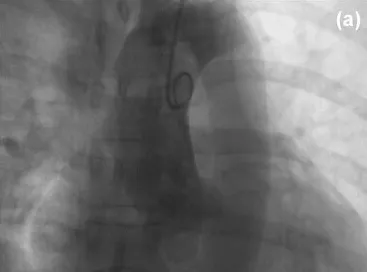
Digital subtraction angiography image showing mild stenosis in the thoracic aortic lesion without an obvious intimal flap.
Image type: radiology (x_ray)